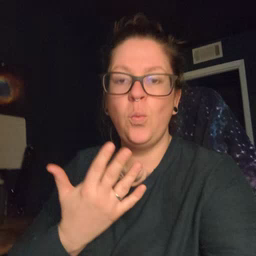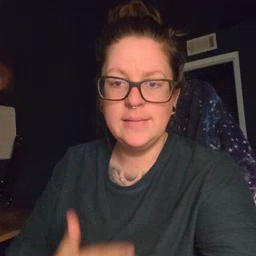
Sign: wait